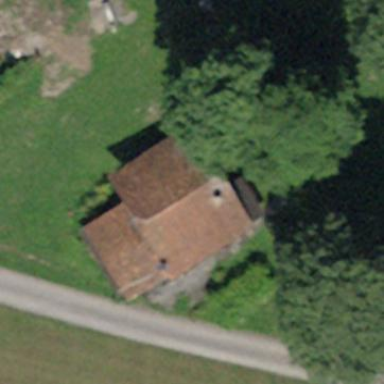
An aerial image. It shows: Cabin is depicted in the image.